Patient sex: M
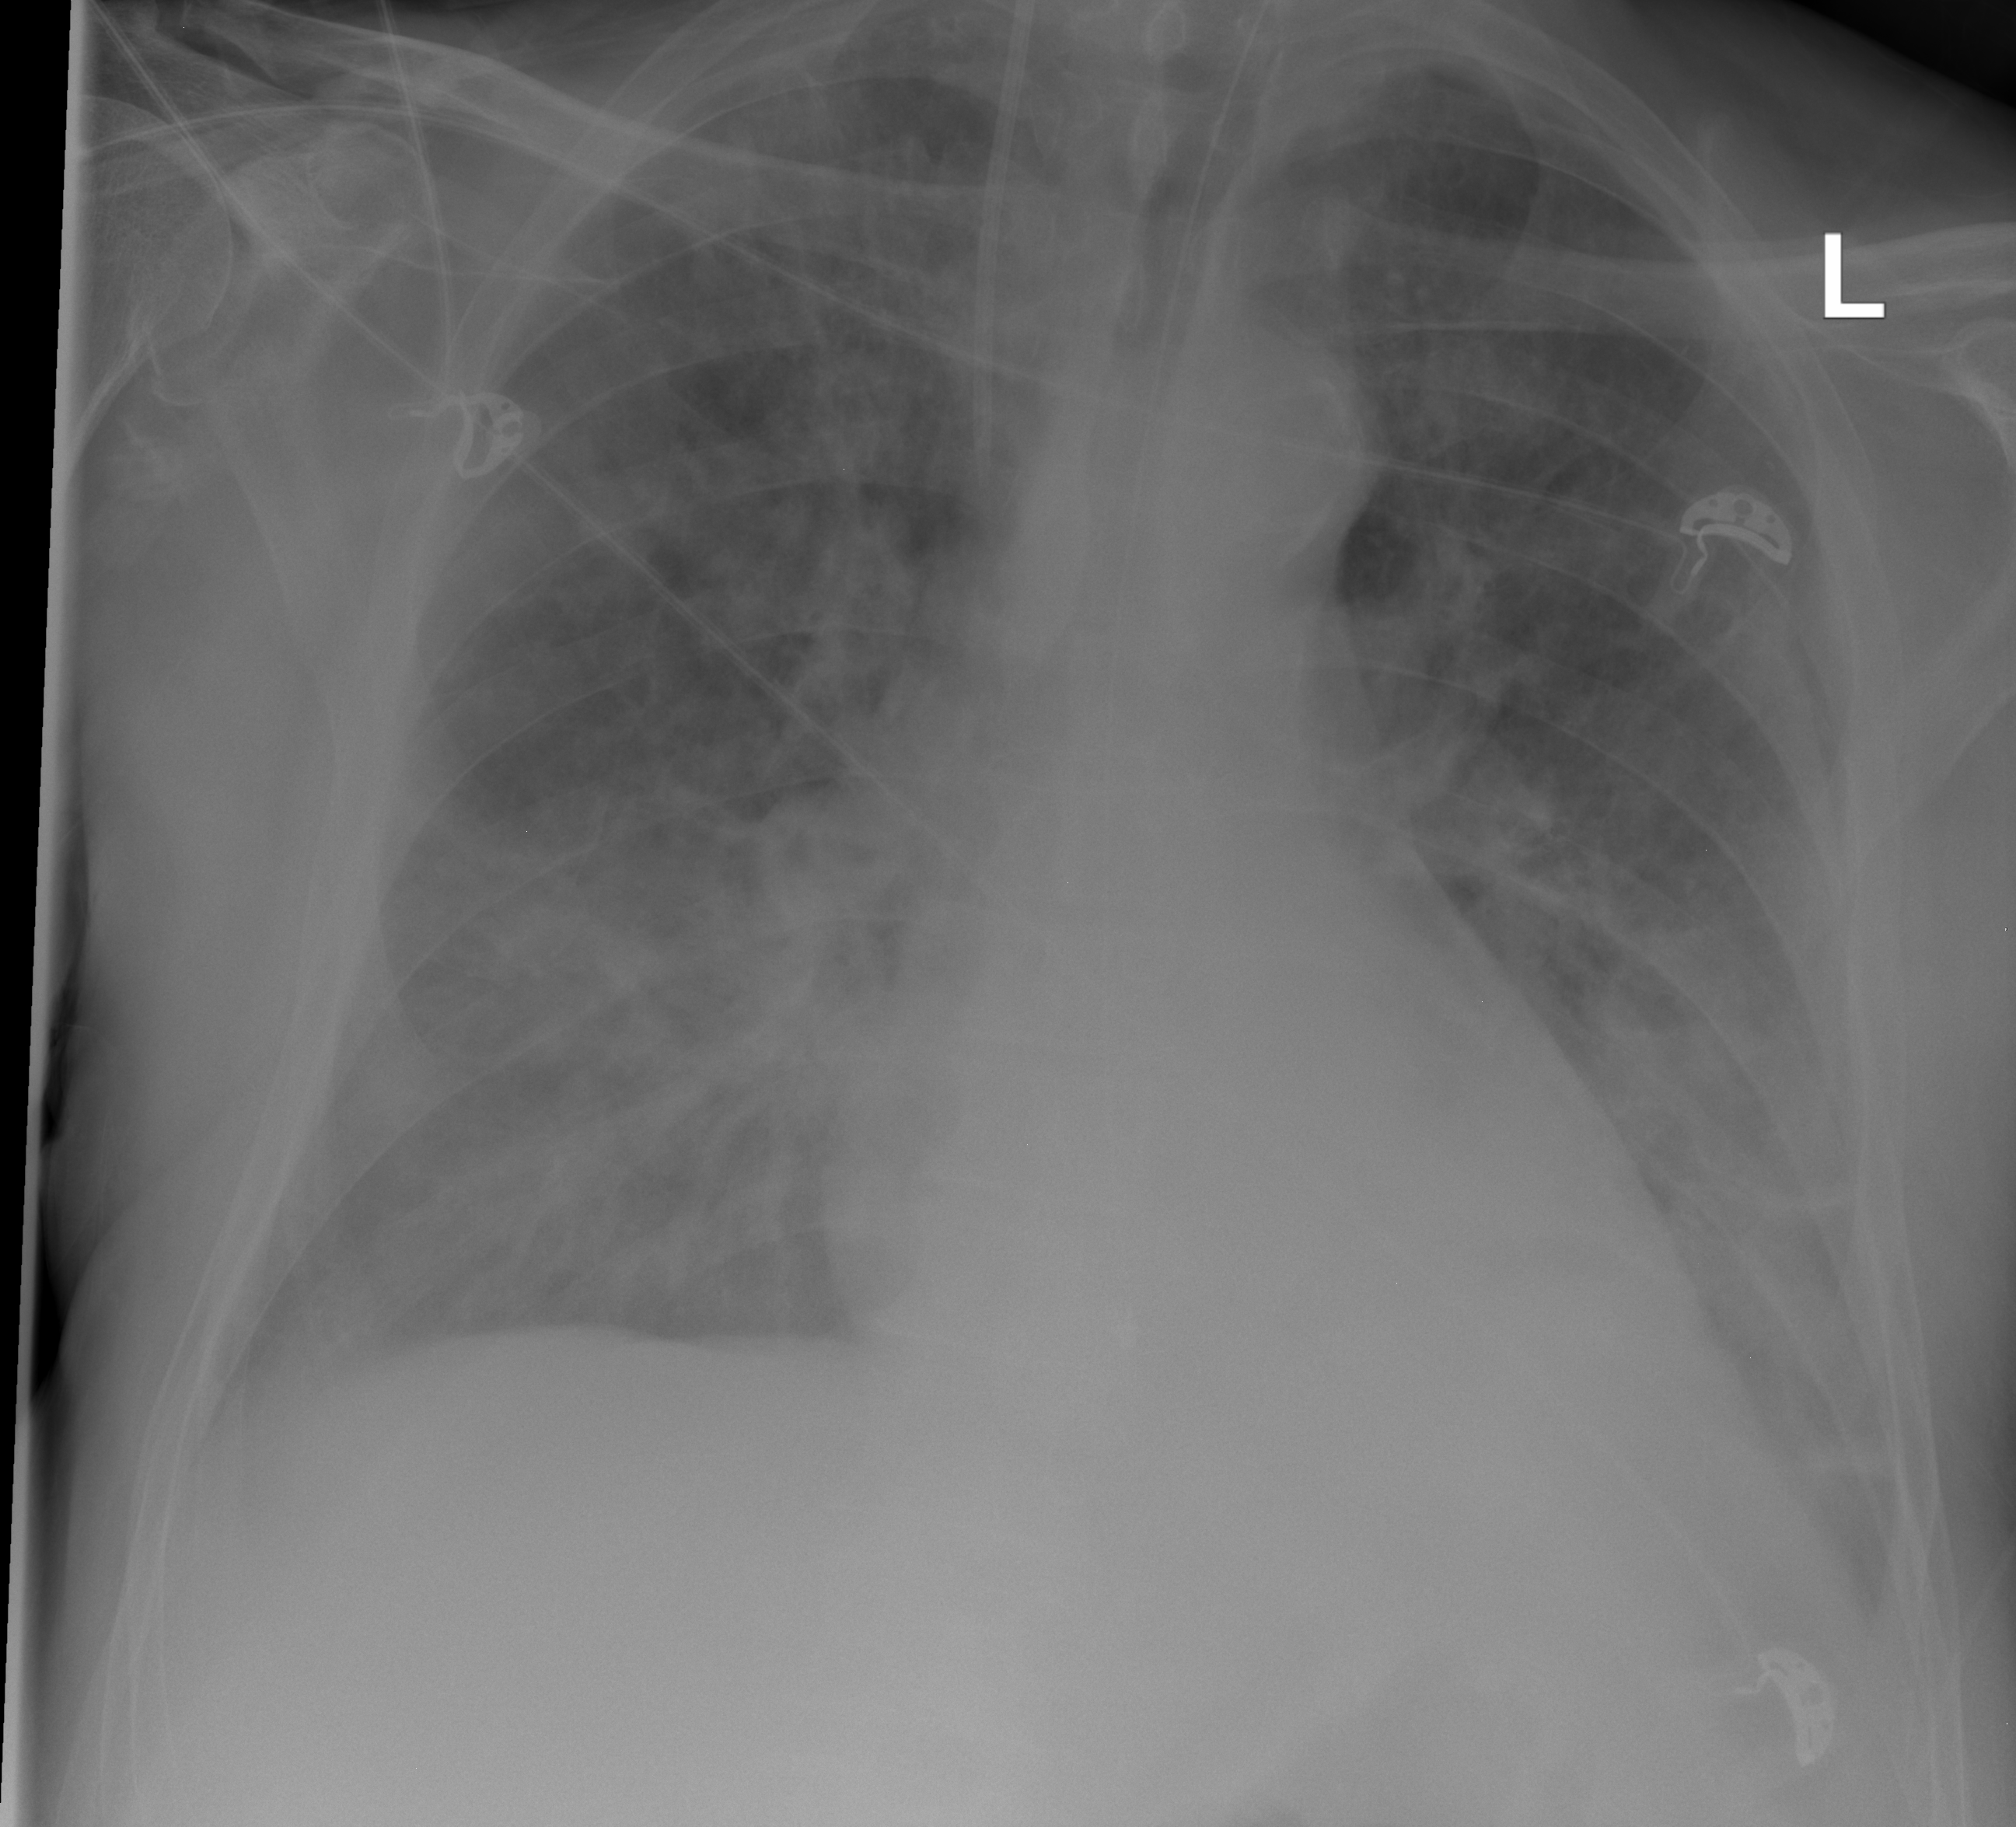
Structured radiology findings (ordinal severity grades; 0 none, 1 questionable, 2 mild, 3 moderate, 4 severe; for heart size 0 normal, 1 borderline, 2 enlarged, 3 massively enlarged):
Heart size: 0
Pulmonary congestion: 2
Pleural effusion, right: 1
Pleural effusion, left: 1
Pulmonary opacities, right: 3
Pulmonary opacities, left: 3
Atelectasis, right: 1
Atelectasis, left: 1